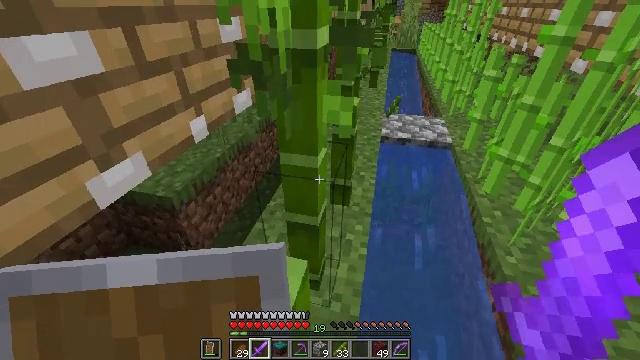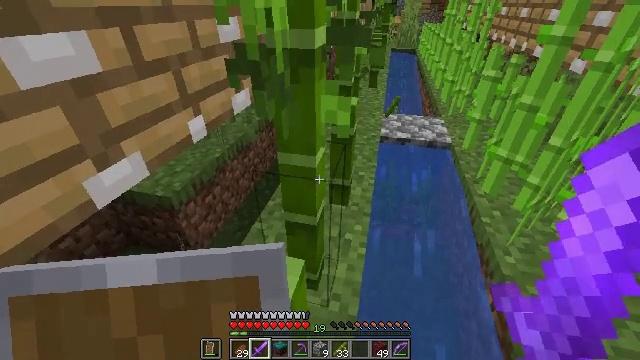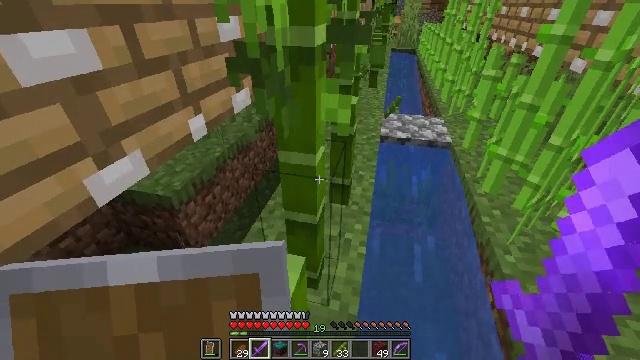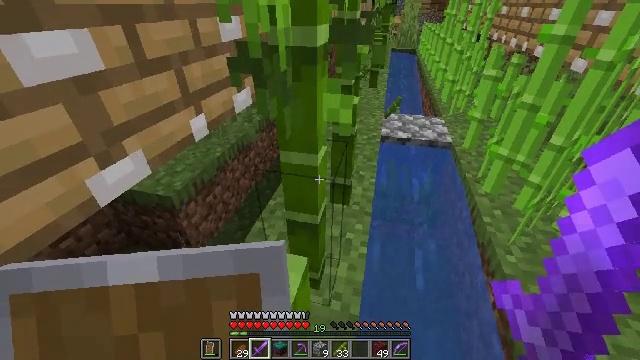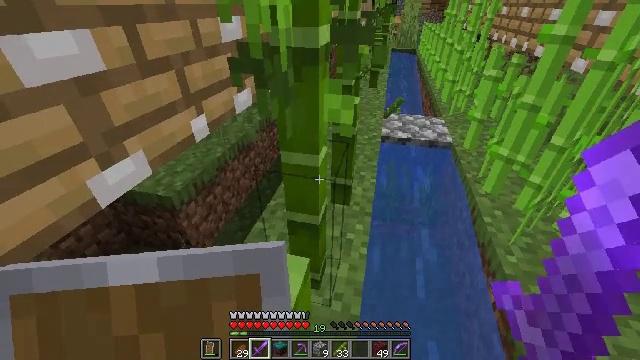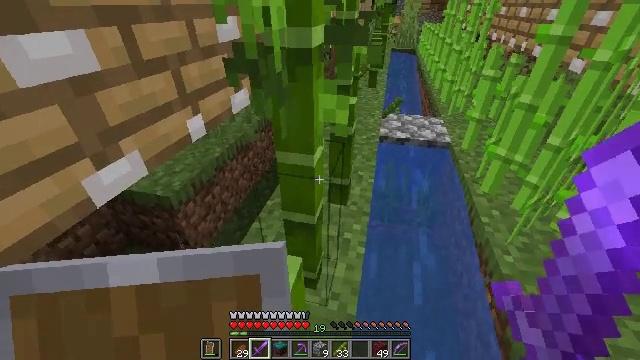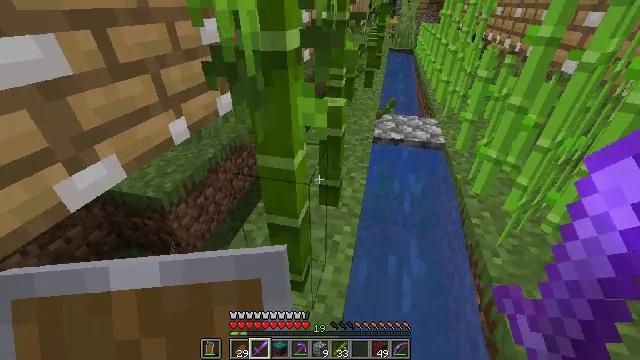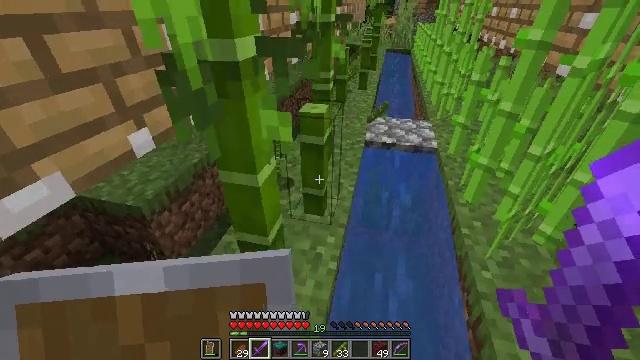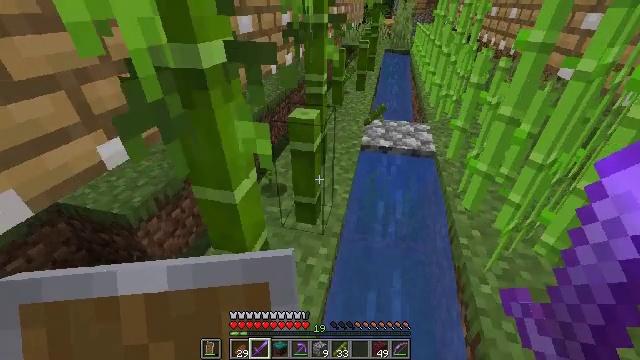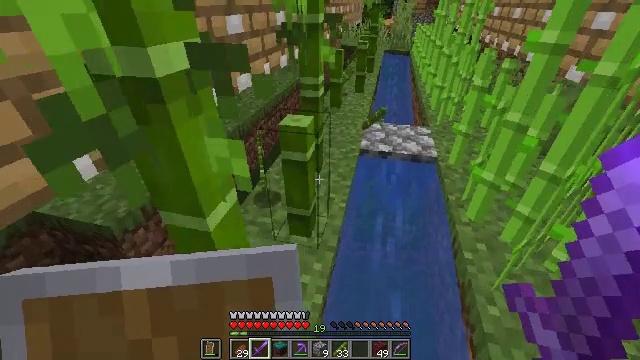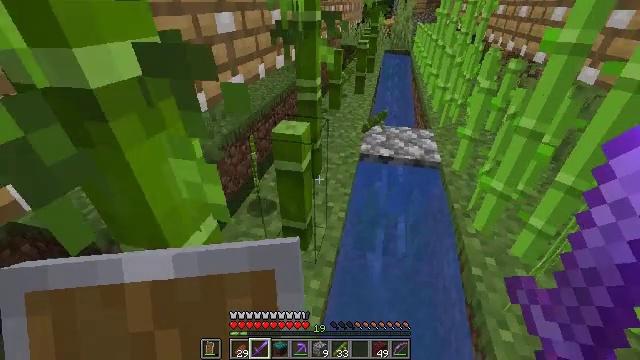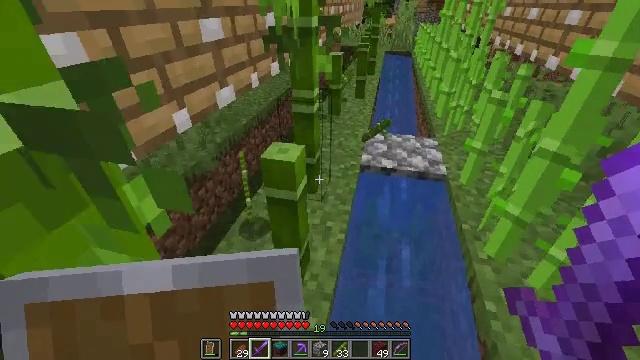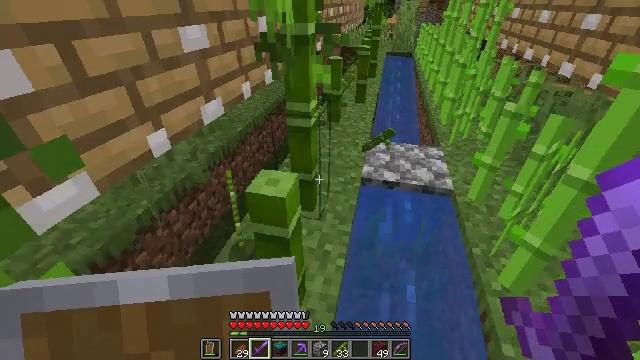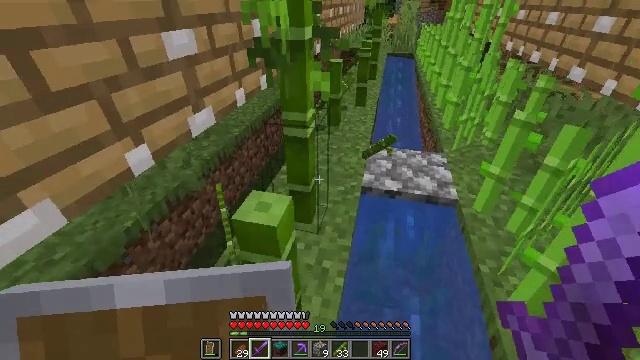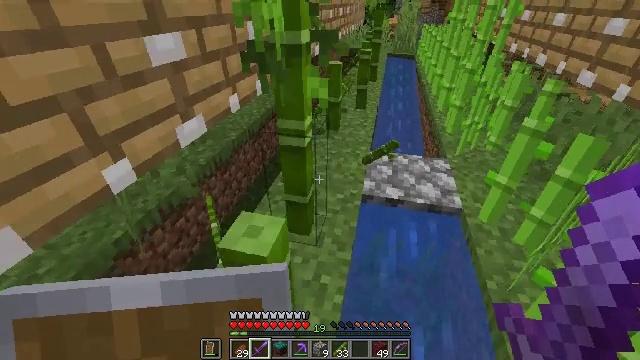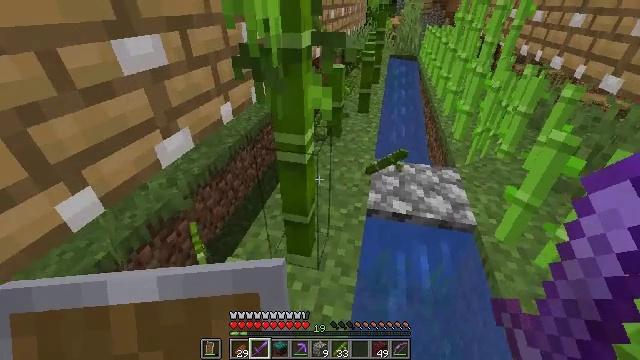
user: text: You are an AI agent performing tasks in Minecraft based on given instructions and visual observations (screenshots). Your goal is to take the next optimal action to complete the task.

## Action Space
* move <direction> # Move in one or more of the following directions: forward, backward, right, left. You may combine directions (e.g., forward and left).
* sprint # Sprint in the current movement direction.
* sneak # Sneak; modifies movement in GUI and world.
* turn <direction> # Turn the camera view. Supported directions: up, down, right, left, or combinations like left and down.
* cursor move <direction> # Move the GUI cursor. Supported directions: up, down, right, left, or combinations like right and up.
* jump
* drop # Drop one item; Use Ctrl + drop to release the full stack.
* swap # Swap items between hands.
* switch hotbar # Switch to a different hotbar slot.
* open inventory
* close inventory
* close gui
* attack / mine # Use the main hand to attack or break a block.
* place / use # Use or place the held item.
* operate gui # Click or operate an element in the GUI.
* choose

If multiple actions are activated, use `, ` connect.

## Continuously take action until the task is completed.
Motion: motion action
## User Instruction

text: Collect tall grass by breaking it.
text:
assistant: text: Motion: move forward
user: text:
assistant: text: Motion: move forward
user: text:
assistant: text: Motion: move forward
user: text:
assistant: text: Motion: move forward and move right
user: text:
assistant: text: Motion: move forward and move right
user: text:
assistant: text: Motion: move forward and move right
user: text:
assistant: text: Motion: move forward and move right
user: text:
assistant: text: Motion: move forward
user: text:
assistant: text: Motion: move forward
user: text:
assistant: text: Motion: move forward
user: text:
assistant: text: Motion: move forward
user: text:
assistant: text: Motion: move forward
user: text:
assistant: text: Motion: move forward
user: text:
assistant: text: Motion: move forward
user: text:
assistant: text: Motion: move forward
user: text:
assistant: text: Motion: move forward
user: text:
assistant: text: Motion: move forward
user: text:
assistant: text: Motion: move forward and move right
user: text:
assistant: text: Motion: move forward and move right
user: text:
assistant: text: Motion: move forward and move right
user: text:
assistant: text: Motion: move forward
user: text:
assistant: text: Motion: move forward
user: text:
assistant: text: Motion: move forward
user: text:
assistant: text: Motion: move forward and move right
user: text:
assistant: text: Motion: move forward and move right
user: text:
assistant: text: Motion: move forward and move right
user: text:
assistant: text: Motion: move forward and move right
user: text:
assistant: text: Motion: move forward
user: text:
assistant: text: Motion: move forward
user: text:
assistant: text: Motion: move forward